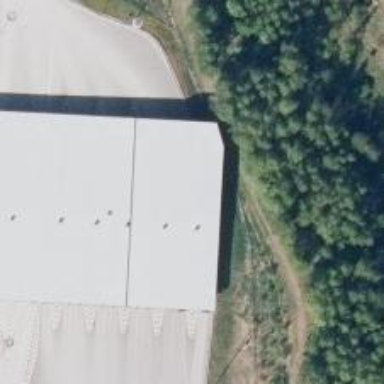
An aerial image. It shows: Border control barrier.